Field crop: maize
Growth stage: 2
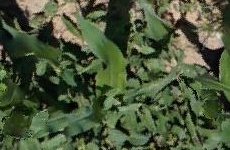
Species: maize